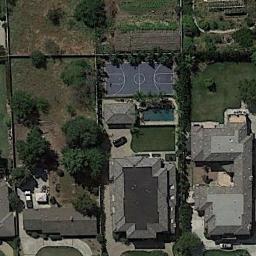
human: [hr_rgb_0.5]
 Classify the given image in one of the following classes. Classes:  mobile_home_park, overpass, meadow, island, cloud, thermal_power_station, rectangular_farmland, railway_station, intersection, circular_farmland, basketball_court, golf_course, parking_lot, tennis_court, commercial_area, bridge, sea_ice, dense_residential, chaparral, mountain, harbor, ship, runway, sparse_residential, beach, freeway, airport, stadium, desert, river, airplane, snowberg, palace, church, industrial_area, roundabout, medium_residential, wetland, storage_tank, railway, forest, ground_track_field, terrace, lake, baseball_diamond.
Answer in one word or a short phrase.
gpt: basketball_court